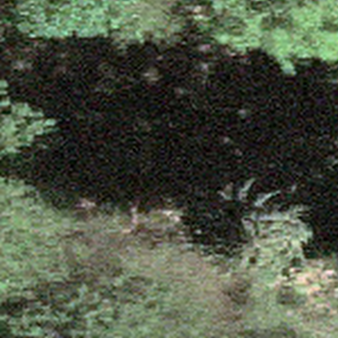
Label: other